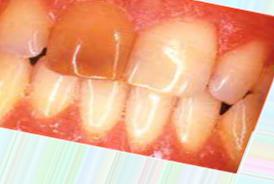
Condition: Tooth Discoloration